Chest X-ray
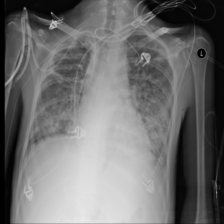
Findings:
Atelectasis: negative
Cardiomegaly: negative
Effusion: negative
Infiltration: positive
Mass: negative
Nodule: negative
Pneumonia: negative
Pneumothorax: negative
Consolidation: negative
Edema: negative
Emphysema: negative
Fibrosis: negative
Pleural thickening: positive
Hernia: negative